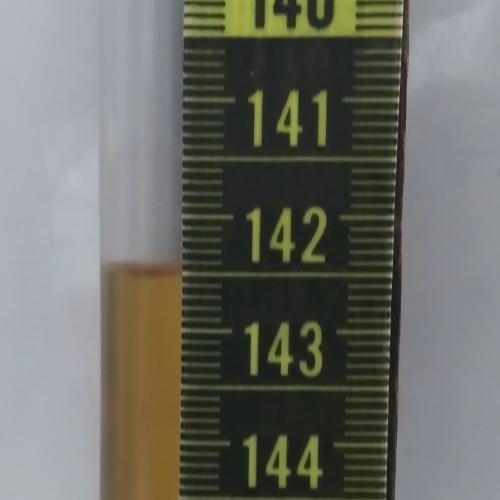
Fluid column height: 142.5 cm